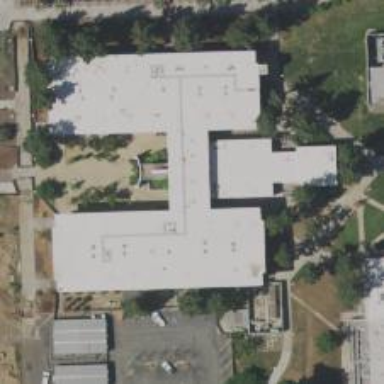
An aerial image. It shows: College building.